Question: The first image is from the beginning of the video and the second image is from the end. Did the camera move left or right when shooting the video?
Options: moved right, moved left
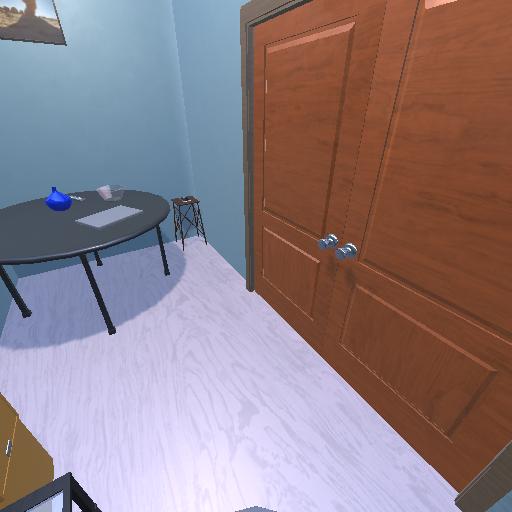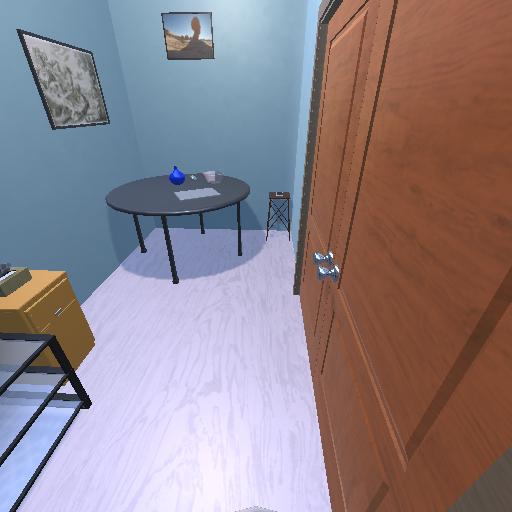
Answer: moved right